Question: When using the below code to attempt to list messages received by a brand new gmail account I just set up, I get
> '[Google_Service_Exception] Error calling GET https://www.googleapis.com/gmail/v1/users/myGmailAccount%40gmail.com/messages: (500) Backend Error'
I know the validation portion is working correctly because I'm able to make minor modifications and query the books api as shown in <URL>. Below is the code I'm using to attempt to query recent messages received...
'''
const EMAIL = 'myGmailAccount@gmail.com';
private $permissions = [
'https://www.googleapis.com/auth/gmail.readonly'
];
private $serviceAccount = 'xxxxxxxxxxxxxxxxx@developer.gserviceaccount.com';
/** @var Google_Service_Gmail */
private $gmail = null;
/** @var null|string */
private static $serviceToken = null;
public function __construct()
{
$client = new Google_Client();
$client->setApplicationName($this->applicationName);
$this->gmail = new Google_Service_Gmail($client);
//authentication
if (isset(self::$serviceToken)) {
$client->setAccessToken(self::$serviceToken);
}
$credentials = new Google_Auth_AssertionCredentials(
$this->serviceAccount,
$this->permissions,
$this->getKey()
);
$client->setAssertionCredentials($credentials);
if($client->getAuth()->isAccessTokenExpired()) {
$client->getAuth()->refreshTokenWithAssertion($credentials);
}
self::$serviceToken = $client->getAccessToken();
}
public function getMessages()
{
$this->gmail->users_messages->listUsersMessages(self::EMAIL);
}
'''
I have granted API access to gmail:

The 500 makes me believe this is an internal error with the gmail API or I'm missing something the PHP client isn't validating.
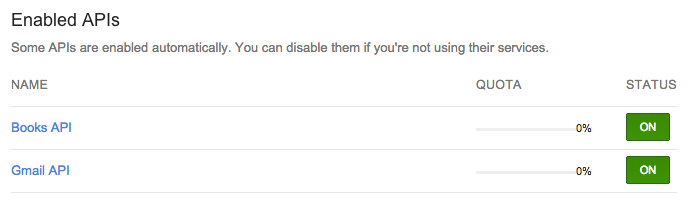
Answer: This one work for me. My understanding is service account doesn't have a mailbox and it's not too sure which mailbox it should work on. So you can't use listUsersMessages() function to get all messages.
So you will need to specify which email address that the service account need to work on.
Make sure that the scope has been allowed on Web App API to
'''
$credentials->sub = self::EMAIL;
'''
Before:
'''
$client->setAssertionCredentials($credentials);
'''
'''
$this->gmail->users_messages->listUsersMessages("me");
'''
Hope this helps!